Interaction volume radius: 5 \u00c5
Interaction volume height: 15 \u00c5
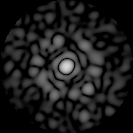
Disorder parameter: 0.8801